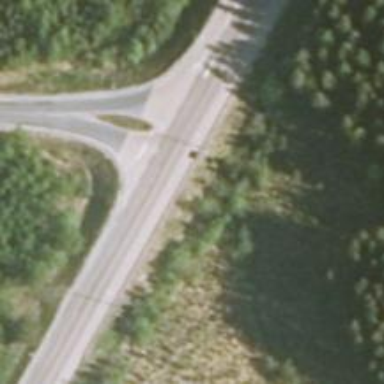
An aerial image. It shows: Asphalt road classified as trunk highway.